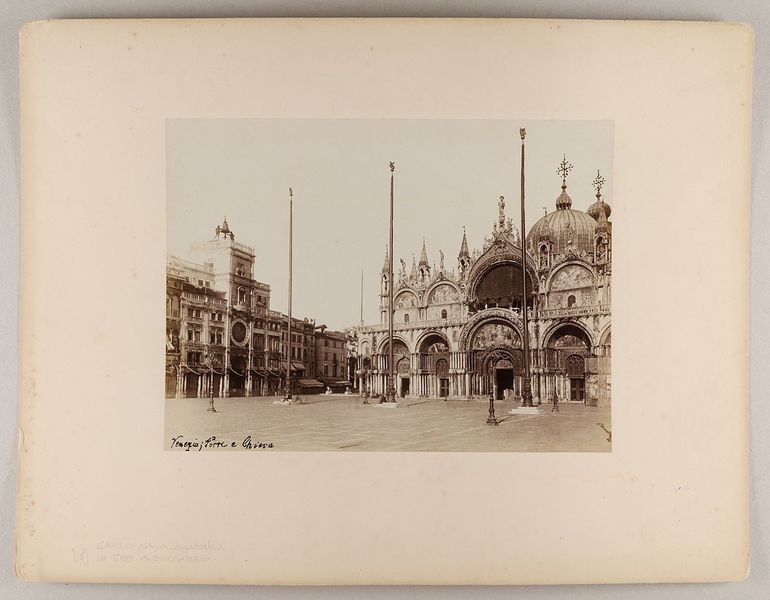
Titel: Venezia - Torre e Chiesa
Künstler: Carlo Naya
Standort: Hamburg
Institution: Museum für Kunst und Gewerbe Hamburg
Schlagwörter: stadt, architektur, kirche, turm, fassade, ort, dorf, foto, fotografie, photographie, stadtansicht, photo, karton, basilica, markusdom, architekturfotografie, aussenbau, albumin, san, markuskirche, lichtbild, reisefotografie, marco, historische, architekturphotographie, bildwerke, angewandte und bildende kunst, hessische systematik, schwarzweißpositivverfahren, silbersalzverfahren, schwarzweißfotografie, gebäude, örtlichkeit, straße, stätte, straßen, plätze, reisephotographie, albuminpapier